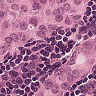
Metastatic tissue present: yes